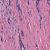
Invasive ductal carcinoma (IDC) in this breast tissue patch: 1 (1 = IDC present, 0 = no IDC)